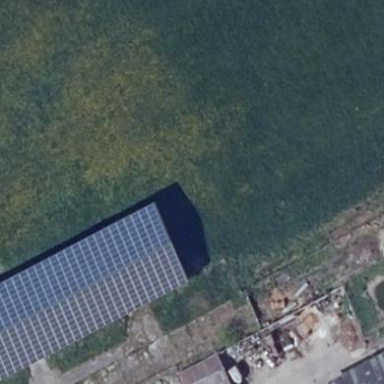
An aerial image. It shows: Building equipped with solar photovoltaic panel for generating electricity. The small installation is solar power generator.